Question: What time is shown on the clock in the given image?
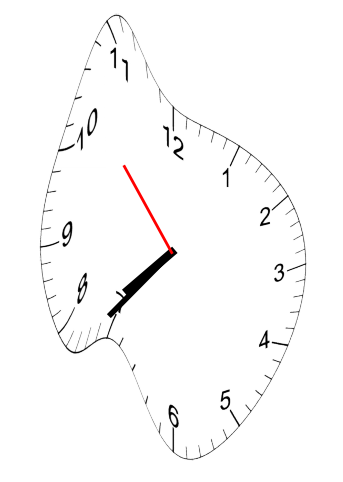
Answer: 07:36:53